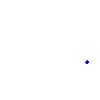
Particle: proton